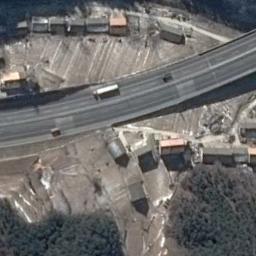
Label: freeway